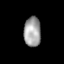
Tissue: lung
Cell type: Epithelial cells
Senescence score: 0.2227
Nuclear area (px): 496
Mean DAPI intensity: 160.393